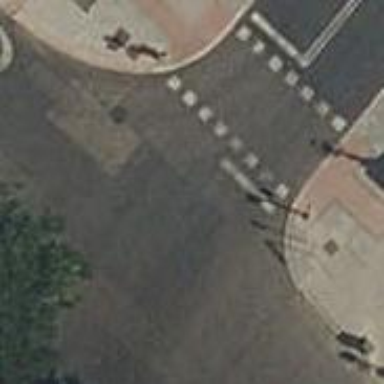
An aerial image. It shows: Road with traffic signals.